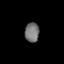
Tissue: prostate
Cell type: T cells
Senescence score: 0.3256
Nuclear area (px): 274
Mean DAPI intensity: 115.157